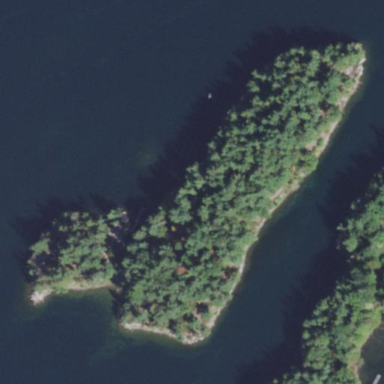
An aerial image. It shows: Islet surrounded by woodland.